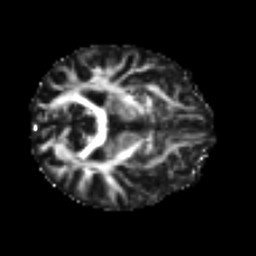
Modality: FA
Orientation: axial
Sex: male
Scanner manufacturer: ge
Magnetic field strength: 3 T
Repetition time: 7 s
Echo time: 0.08 s